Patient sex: M
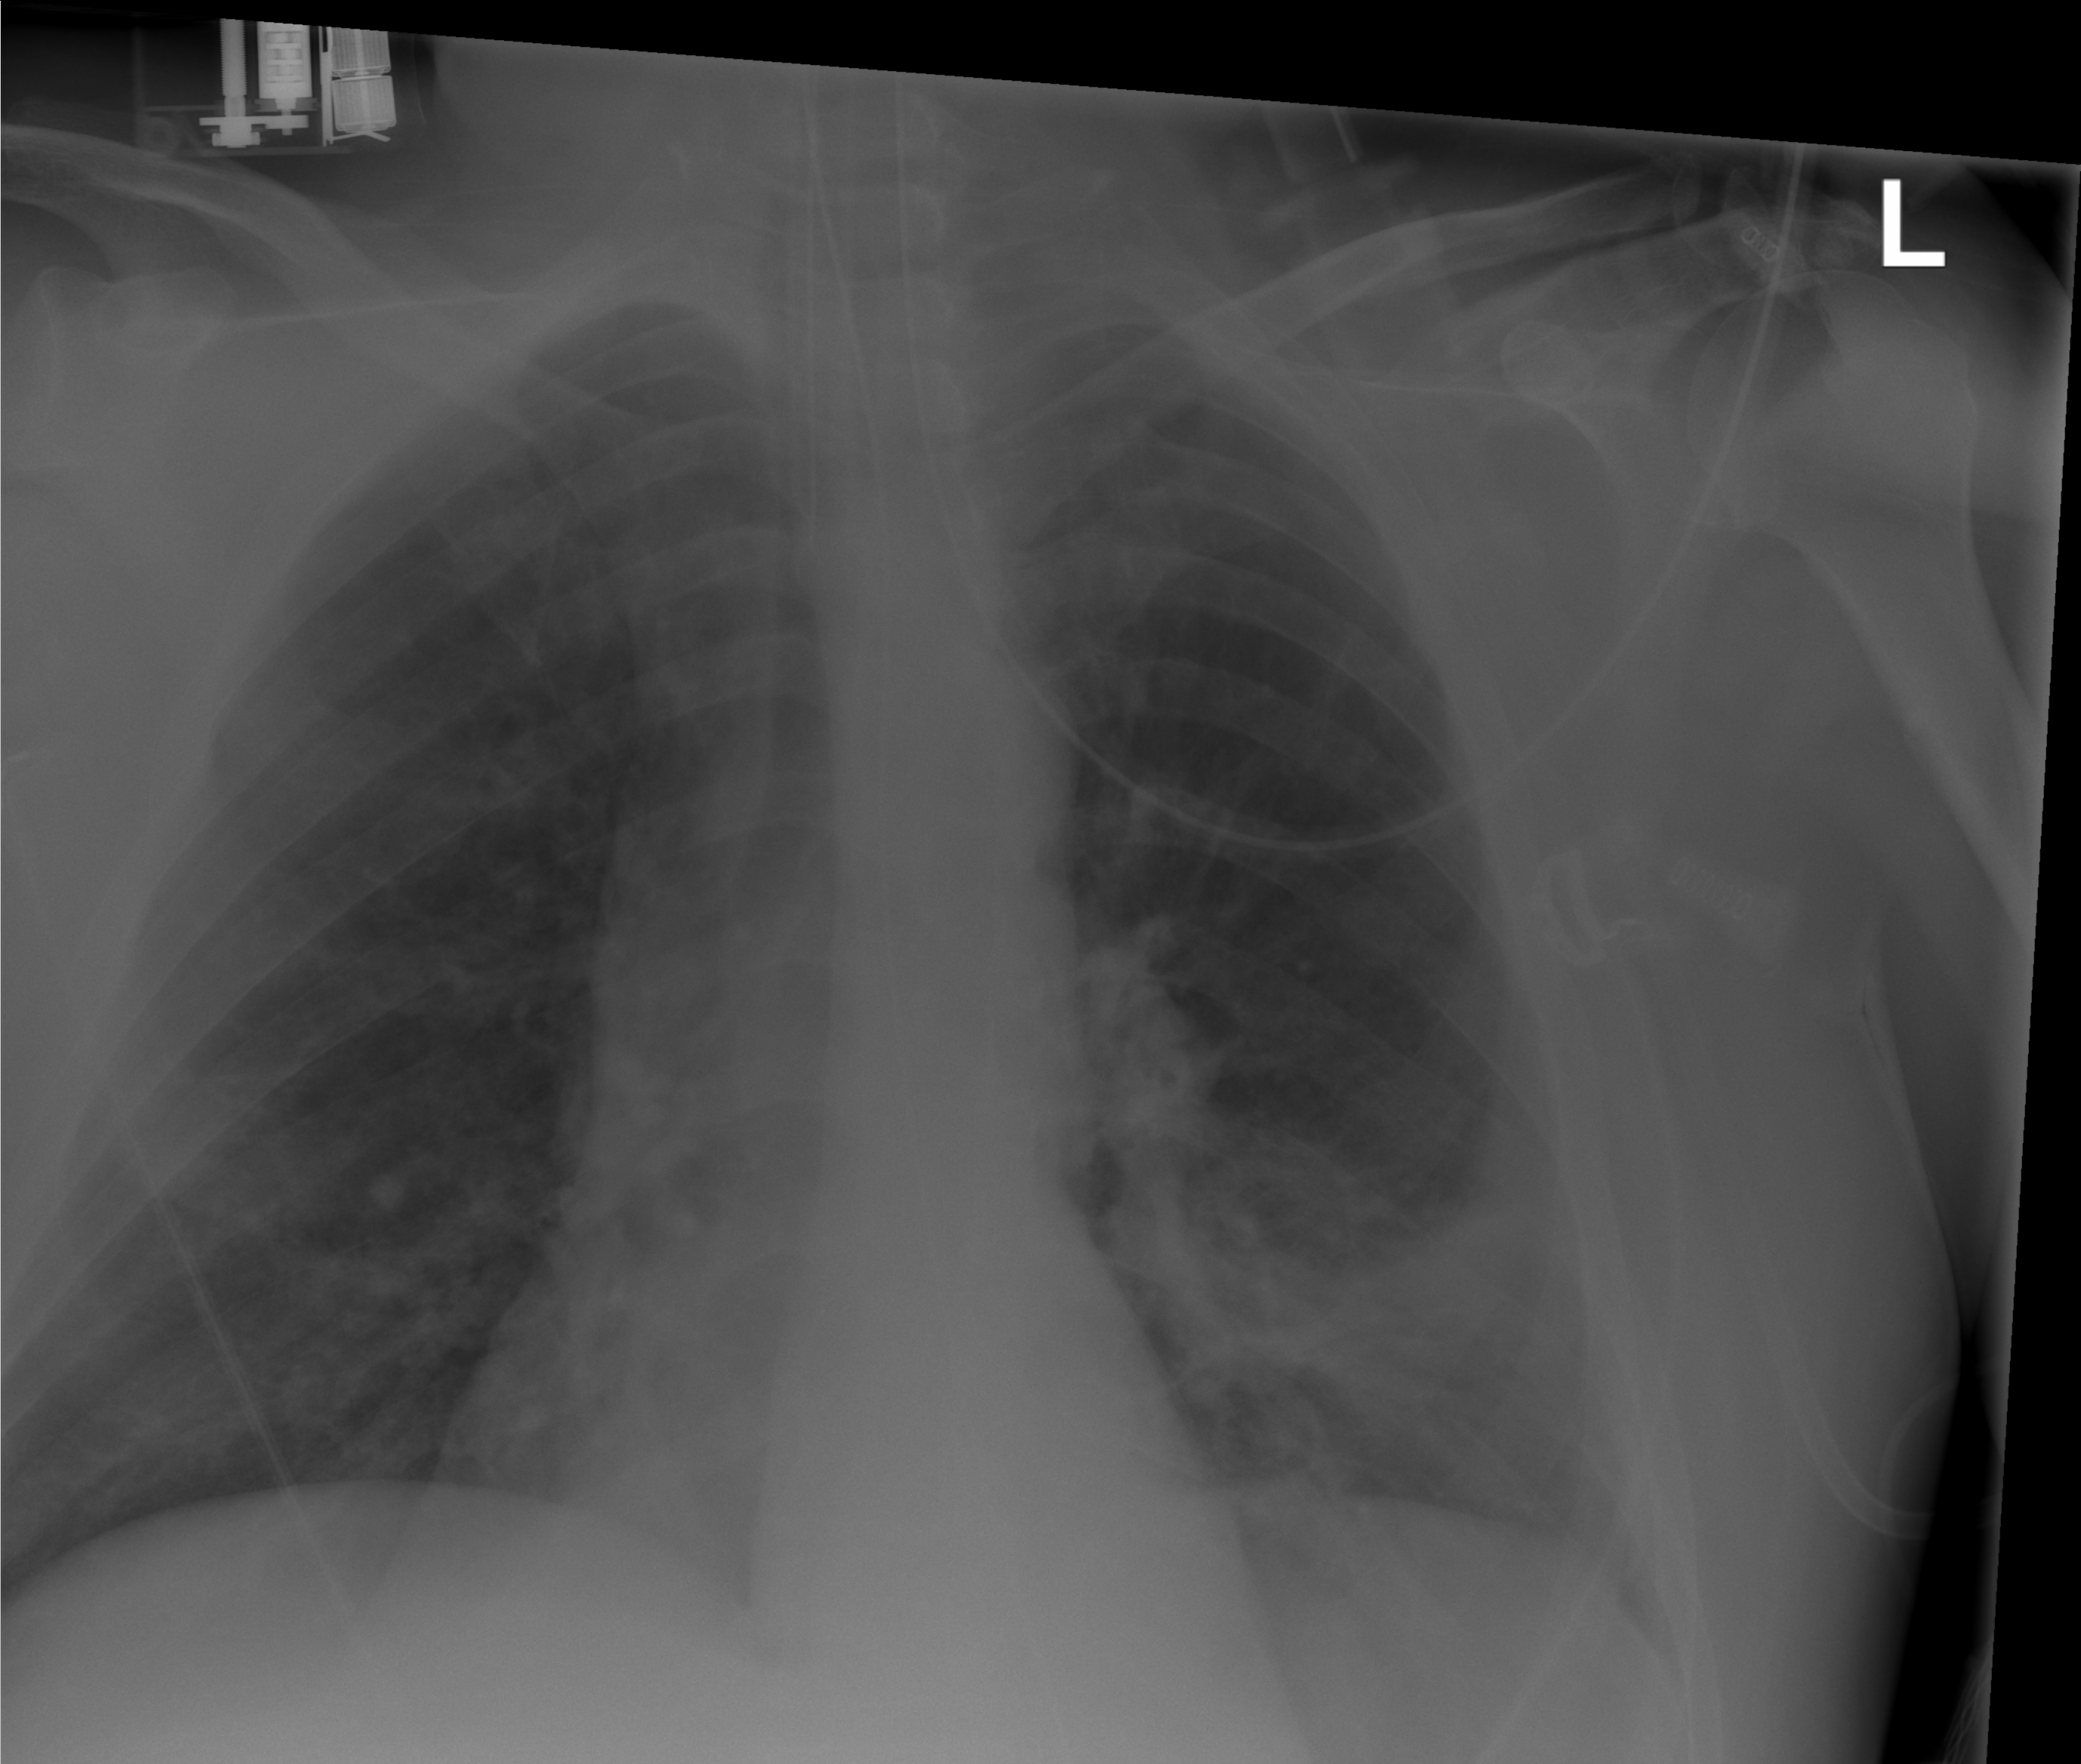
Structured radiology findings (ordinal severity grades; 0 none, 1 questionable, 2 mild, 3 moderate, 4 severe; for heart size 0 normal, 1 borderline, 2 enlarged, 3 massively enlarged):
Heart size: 0
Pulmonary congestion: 2
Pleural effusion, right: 0
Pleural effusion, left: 0
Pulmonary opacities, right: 1
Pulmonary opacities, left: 2
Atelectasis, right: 0
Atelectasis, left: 2